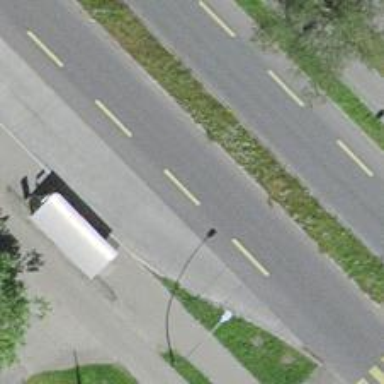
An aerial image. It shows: Secondary road with asphalt surface.